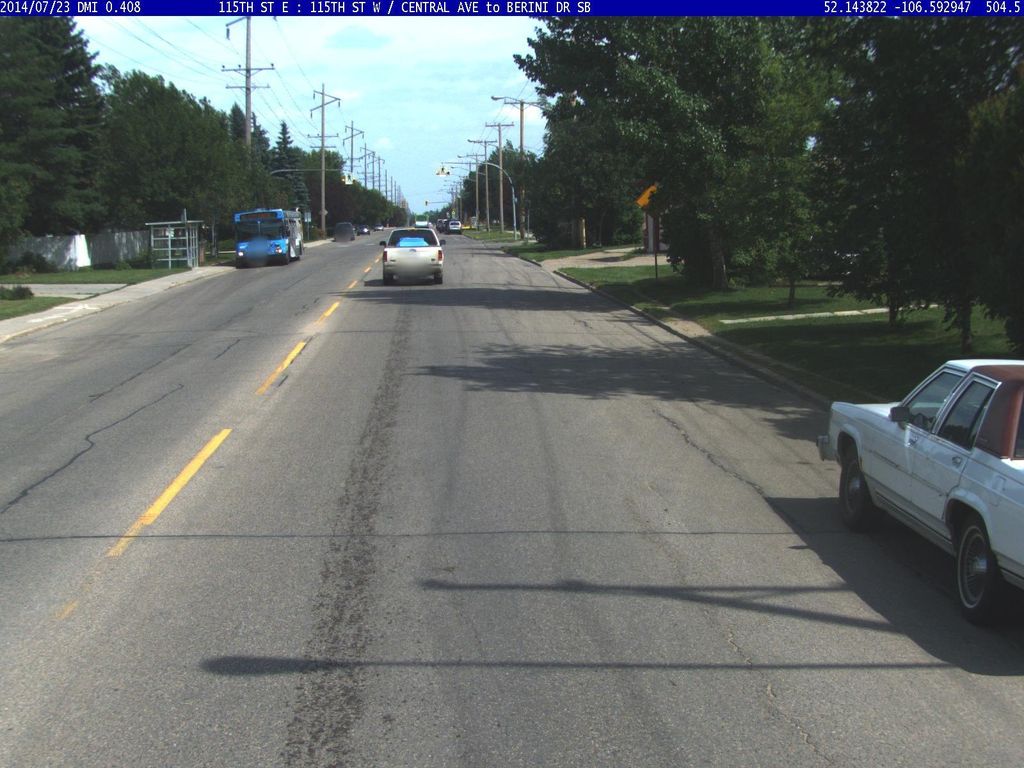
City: saskatoon